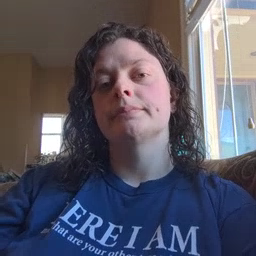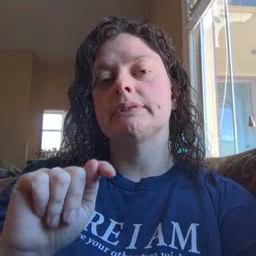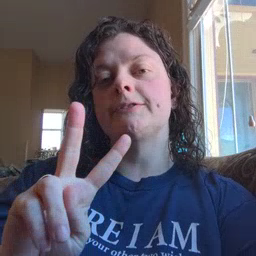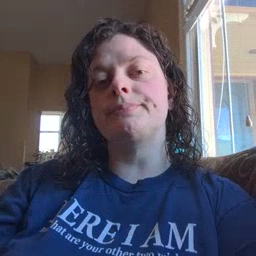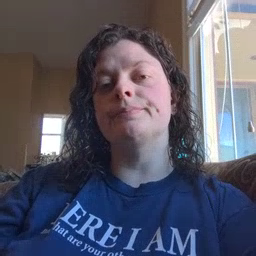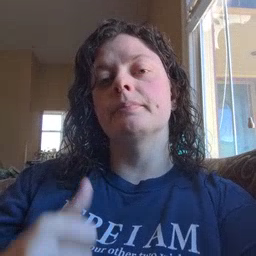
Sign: TV